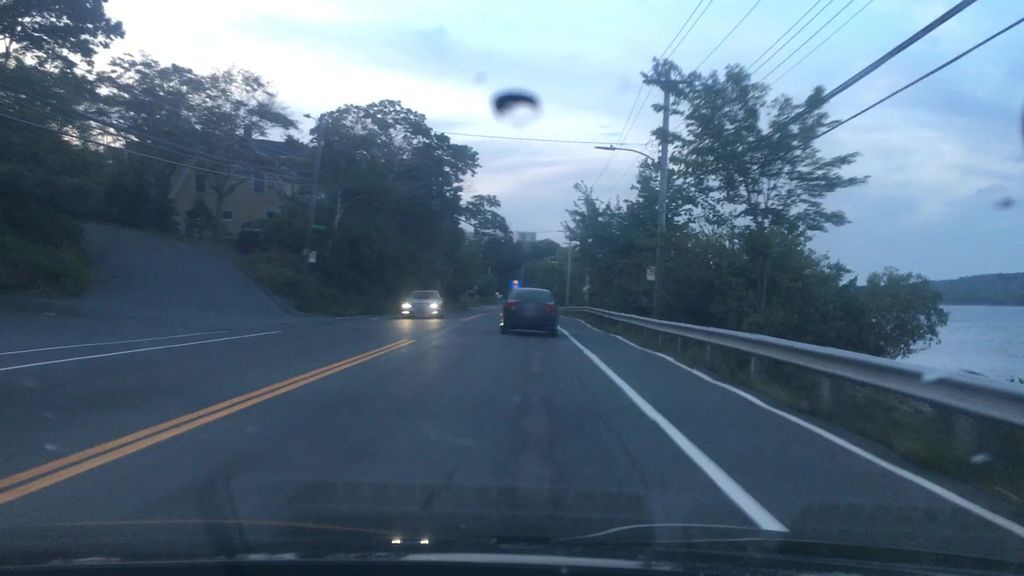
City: halifax